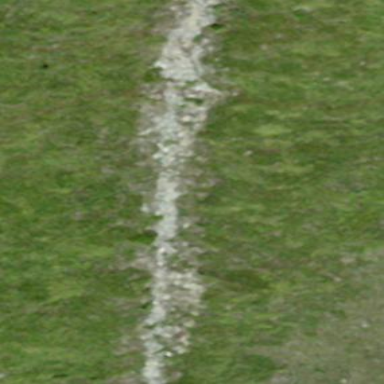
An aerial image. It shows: Natural scree.